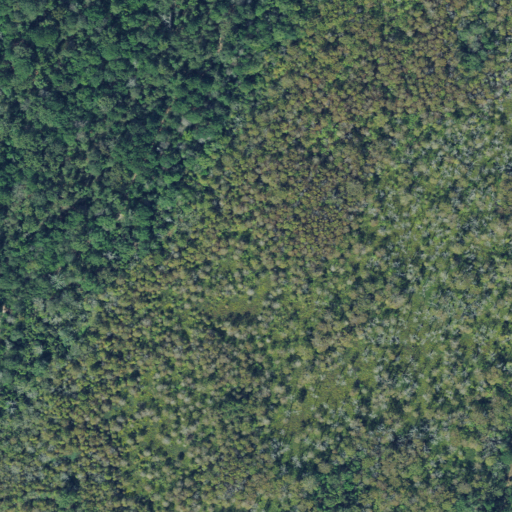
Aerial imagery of island in Texas named Little Pine Island containing only woody wetlands